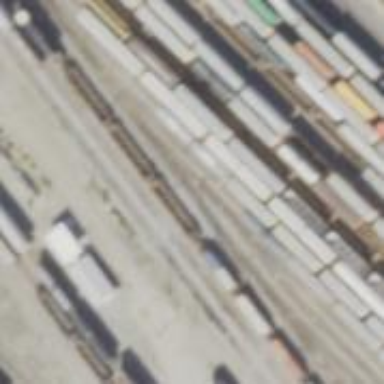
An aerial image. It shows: Railway yard in service.